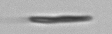
Label: fiber